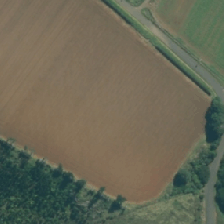
Land cover: shortrotation_cropland